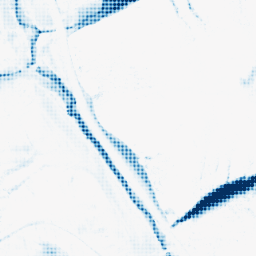
Category: morphological
Decomposition family: morphological_ellipse
Decomposition parameters: operation: closing
width: 30
height: 10
Upsampling method: sinc_blackman
Upsampling parameters: scale: 4
kernel_size: 4
Upsampling scale: 4